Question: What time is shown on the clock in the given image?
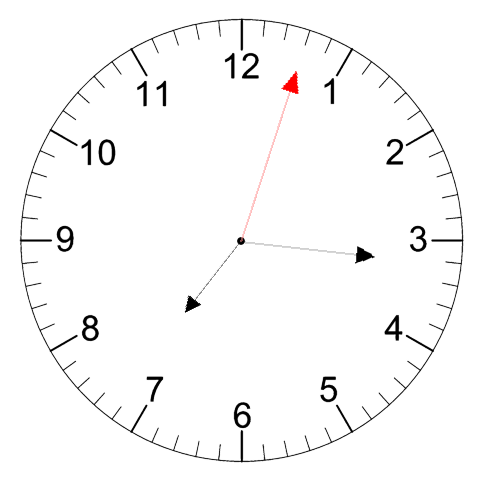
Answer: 07:16:03